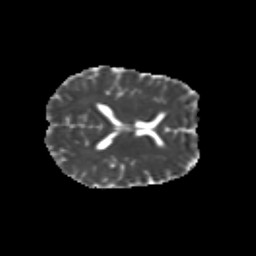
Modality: MD
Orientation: axial
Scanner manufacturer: siemens
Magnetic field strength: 3 T
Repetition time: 9.2 s
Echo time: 0.084 s